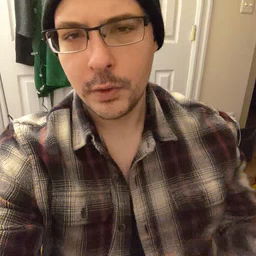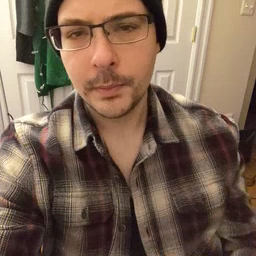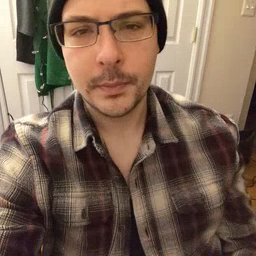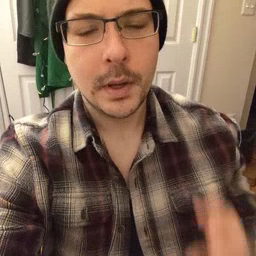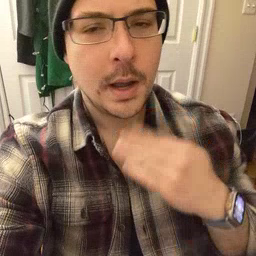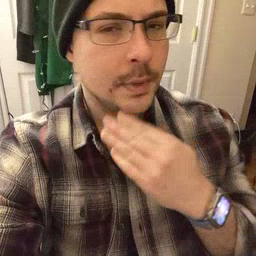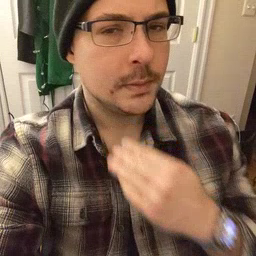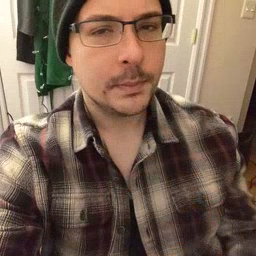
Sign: napkin